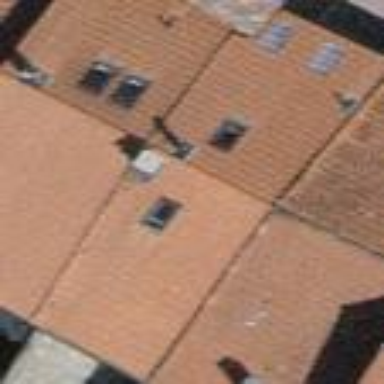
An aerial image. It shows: Terrace building.